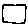
Label: square